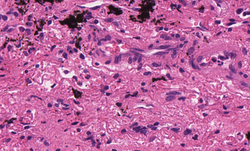
Tumor epithelial tissue: no
Tumor-associated stroma tissue: yes
Normal tissue: no